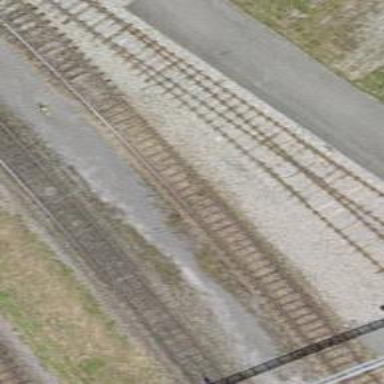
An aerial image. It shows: Rail yard with electrified contact lines for the trains.